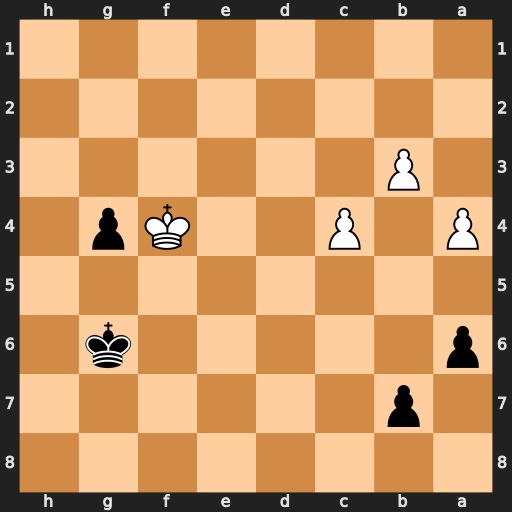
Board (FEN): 8/1p6/p5k1/8/P1P2Kp1/1P6/8/8
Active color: b
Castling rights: -
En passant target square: -
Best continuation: Kh5 Kg3 a5 c5 Kg5